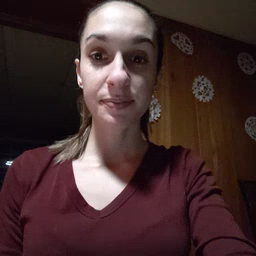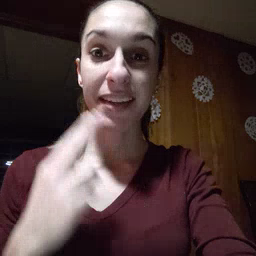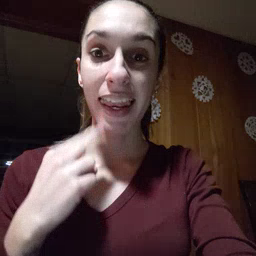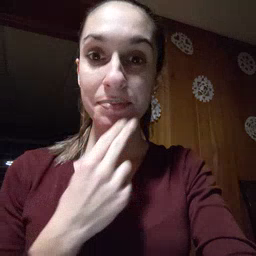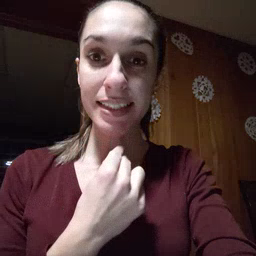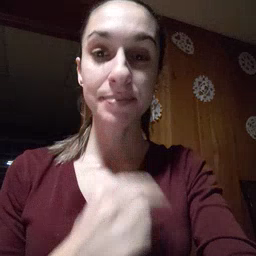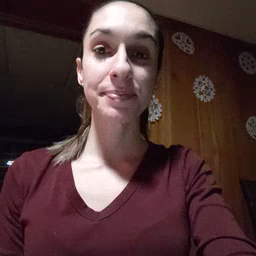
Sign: napkin